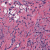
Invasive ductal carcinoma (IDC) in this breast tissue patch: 1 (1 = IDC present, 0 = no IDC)